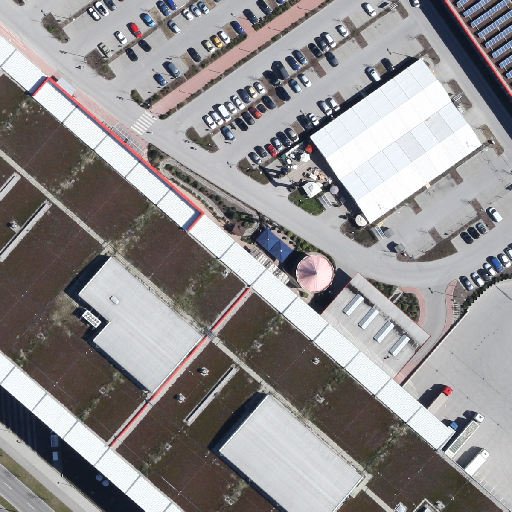
Referring expression: heavy-duty vehicle in the parking area